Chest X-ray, AP view. Patient: 41 years old, sex M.
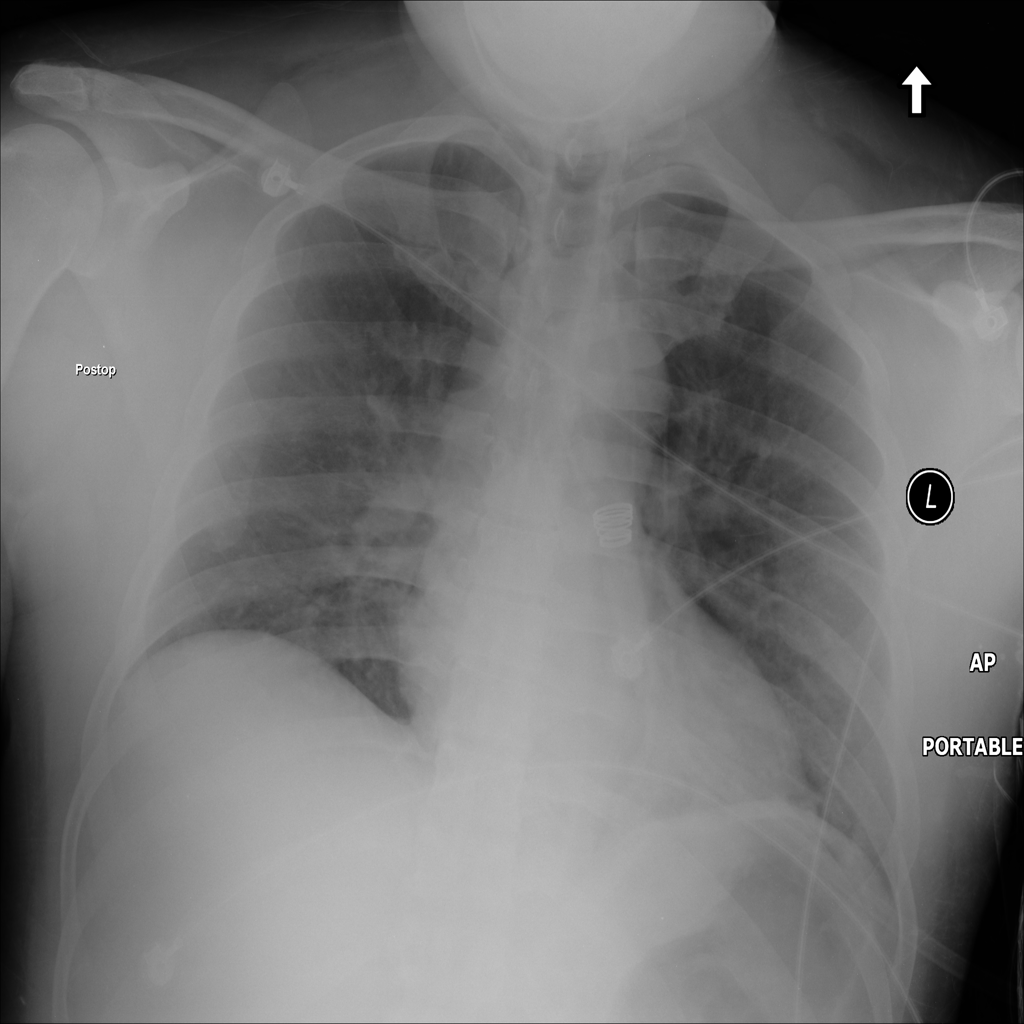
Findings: No Finding